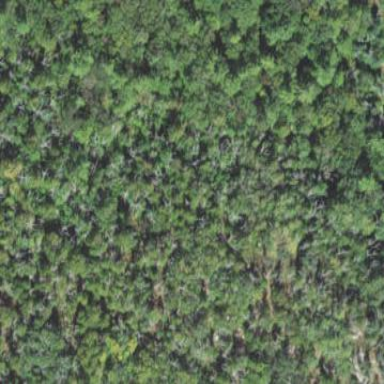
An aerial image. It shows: Mixed woodland with various types of leaves.